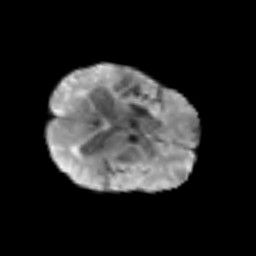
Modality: T2w
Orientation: axial
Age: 67
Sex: male
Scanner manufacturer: siemens
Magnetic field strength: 3 T
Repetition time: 3.2 s
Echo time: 0.081 s